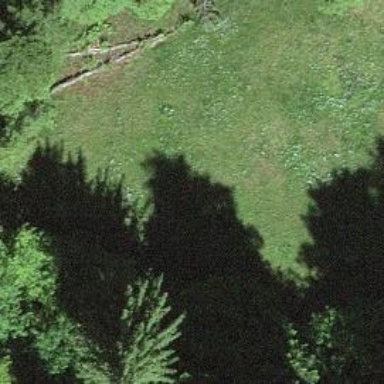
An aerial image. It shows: Beautiful meadow.